Question: I'm trying to host multiple services using one 'WcfFacility' and IIS, and I'm seeing some confusing results.
Here is my configuration:
'''
var baseUri = new Uri(HttpContext.Current.Request.Url.GetComponents(UriComponents.SchemeAndServer, UriFormat.Unescaped));
container.AddFacility<WcfFacility>(f => { f.CloseTimeout = TimeSpan.Zero; }).Register(
Component.For<IAttributeService>()
.ImplementedBy<AttributeService>()
.AsWcfService(
new DefaultServiceModel()
.Hosted()
.AddEndpoints(
WcfEndpoint.ForContract<IAttributeService>().BoundTo(new BasicHttpBinding()).At("Soap11"),
WcfEndpoint.ForContract<IAttributeService>().BoundTo(new WSHttpBinding()).At("Soap12")
)
.AddBaseAddresses(new Uri(baseUri, "AttributeService.svc"))
),
Component.For<ISessionService>()
.ImplementedBy<SessionService>()
.AsWcfService(
new DefaultServiceModel()
.Hosted()
.AddEndpoints(
WcfEndpoint.ForContract<ISessionService>().BoundTo(new BasicHttpBinding()).At("Soap11"),
WcfEndpoint.ForContract<ISessionService>().BoundTo(new WSHttpBinding()).At("Soap12")
)
.AddBaseAddresses(new Uri(baseUri, "SessionService.svc"))
),
Component.For<ISampleService>()
.ImplementedBy<SampleService>()
.AsWcfService(
new DefaultServiceModel()
.Hosted()
.AddEndpoints(
WcfEndpoint.ForContract<ISampleService>().BoundTo(new BasicHttpBinding()).At("Soap11"),
WcfEndpoint.ForContract<ISampleService>().BoundTo(new WSHttpBinding()).At("Soap12")
)
.AddBaseAddresses(new Uri(baseUri, "SampleService.svc"))
)
);
'''
When I go to use the WCF Test client to check on this, it seems as though the methods available under each service are a composite of that service and all the services that I mex'ed before that. Example:

Am I doing this wrong? You can't add the 'WcfFacility' multiple times, and poking around on the internets, I can't seem to find an example where someone is hosting multiple services in one facility.
Any ideas?
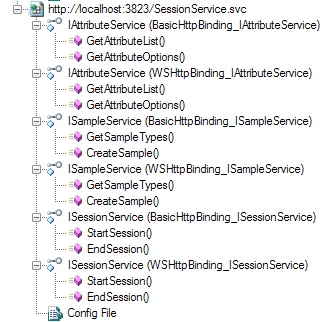
Answer: I've figured it out. Previously, I was enabling HttpGet on MetaData using the following code:
'''
var metadata = new ServiceMetadataBehavior { HttpGetEnabled = true };
container.Register(Component.For<IServiceBehavior>().Instance(metadata));
'''
Which was following the code in <URL>.
It seems as though this approach causes the WcfFacility to share MetaData for all services on any get request.
The solution was simple. First, remove that stuff. Second, configure each service component in this manner
'''
Component.For<IAttributeService>()
.ImplementedBy<AttributeService>()
.AsWcfService(
new DefaultServiceModel()
.Hosted()
.PublishMetadata(x => x.EnableHttpGet())
.AddBaseAddresses(new Uri(baseUri, "AttributeService.svc"))
.AddEndpoints(
WcfEndpoint.ForContract<IAttributeService>().BoundTo(new BasicHttpBinding()).At("Soap11"),
WcfEndpoint.ForContract<IAttributeService>().BoundTo(new WSHttpBinding()).At("Soap12")
)
),
'''
Specifically, the trick was to add this code '.PublishMetadata(x => x.EnableHttpGet())' in every component.
Now I'm seeing the expected behavior on each service.

Edit: Once I got it working, I went to work removing things that may or may not be required- I love convention over configuration. Here is the result, doesn't seem to be anything else to take away. The nice thing about this is that I can refactor further into a generic registration for all services, rather than needing one registration for each. Just sharing the goods.
'''
Component.For<IAttributeService>()
.ImplementedBy<AttributeService>()
.AsWcfService(
new DefaultServiceModel()
.Hosted()
.PublishMetadata(x => x.EnableHttpGet())
.AddEndpoints(
WcfEndpoint.BoundTo(new BasicHttpBinding()).At("Soap11"),
WcfEndpoint.BoundTo(new WSHttpBinding()).At("Soap12")
)
),
'''
And here's the generic registration.
'''
Classes.FromThisAssembly()
.Where(t => Attribute.IsDefined(t, typeof(StandardServiceAttribute)))
.WithService.Select((t, _) => t.GetInterfaces().Where(i => Attribute.IsDefined(i, typeof(ServiceContractAttribute),false)))
.Configure
(cr =>
cr.AsWcfService(
new DefaultServiceModel()
.Hosted()
.PublishMetadata(x => x.EnableHttpGet())
.AddEndpoints(
WcfEndpoint.BoundTo(new BasicHttpBinding()).At("Soap11"),
WcfEndpoint.BoundTo(new WSHttpBinding()).At("Soap12")
)
)
)
'''